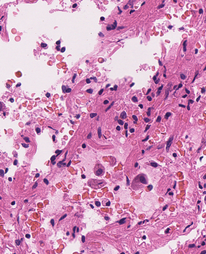
Tumor epithelial tissue: no
Tumor-associated stroma tissue: no
Normal tissue: yes